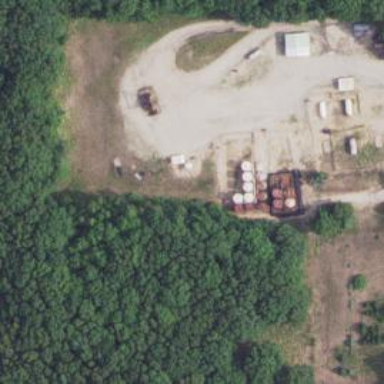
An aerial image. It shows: Storage tank that is man-made.